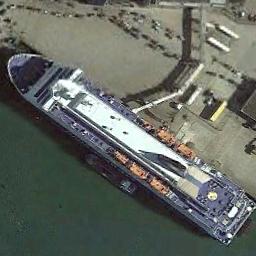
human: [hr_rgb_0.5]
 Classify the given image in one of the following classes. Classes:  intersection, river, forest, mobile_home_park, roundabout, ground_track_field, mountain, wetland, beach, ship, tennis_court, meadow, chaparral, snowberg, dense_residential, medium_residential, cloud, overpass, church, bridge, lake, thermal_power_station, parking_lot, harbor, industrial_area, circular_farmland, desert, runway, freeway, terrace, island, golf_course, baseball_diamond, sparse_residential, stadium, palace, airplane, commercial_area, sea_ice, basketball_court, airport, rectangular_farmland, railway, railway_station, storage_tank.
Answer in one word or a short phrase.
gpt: ship